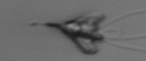
Label: Pyramimonas_longicauda